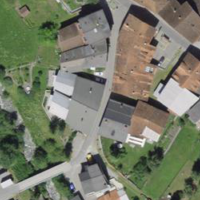
EUNIS habitat code: 54
Species observed at this site:
Phyteuma orbiculare